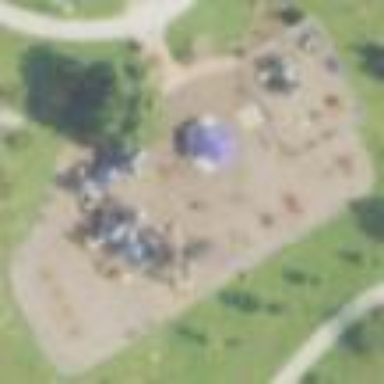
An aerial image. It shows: Playground area for leisure land.